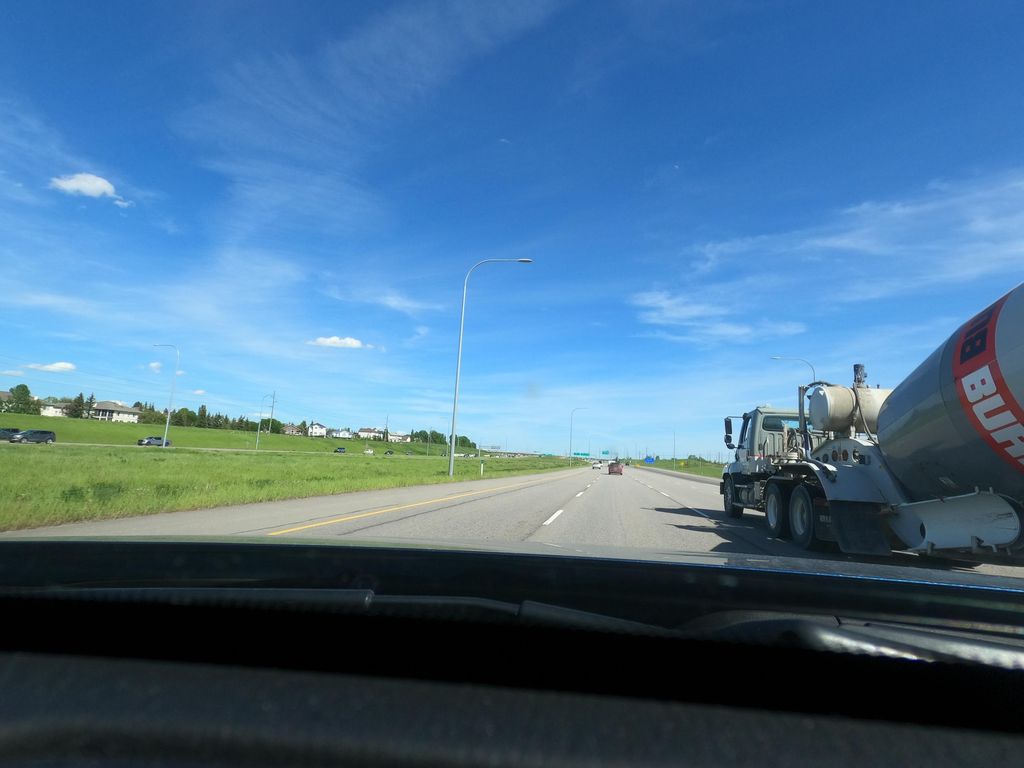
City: calgary